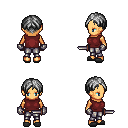
a pixel art fantasy rpg character, female body template, human, tanned skin, maroon sleeveless shirt, metal pants, gray parted hairstyle, metal gloves, gray slippers, dagger, four views (front, back, left, right), 2x2 character sprite sheet, small pixel art, hard edges, no anti-aliasing